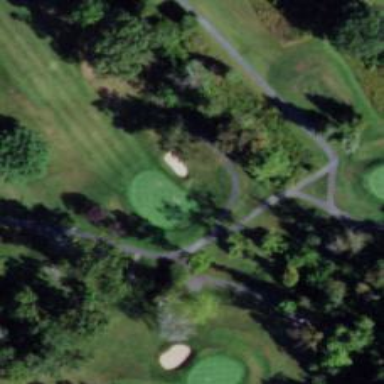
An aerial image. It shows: Path for golf carts.